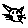
Label: cat